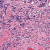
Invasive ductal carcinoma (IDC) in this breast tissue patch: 1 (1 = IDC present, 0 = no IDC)